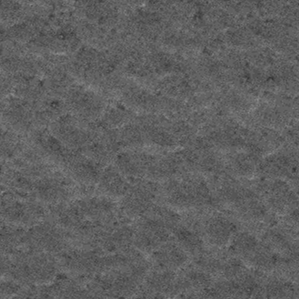
Label: frost